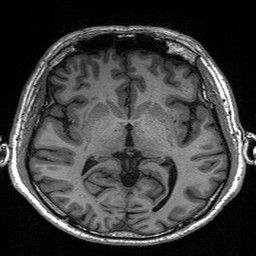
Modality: T1w
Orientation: coronal
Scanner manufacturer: siemens
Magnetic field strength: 3 T